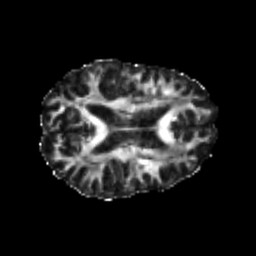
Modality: FA
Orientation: axial
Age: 25
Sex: female
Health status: healthy
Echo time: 0.074 s